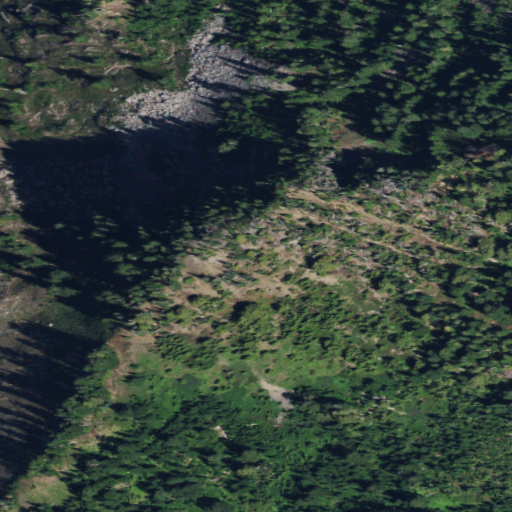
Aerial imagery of mountain in Washington named Everett Peak containing evergreen forest, shrub, and barren land